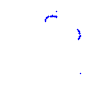
Particle: proton